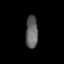
Tissue: skin
Cell type: Epithelial cells
Senescence score: 0.1908
Nuclear area (px): 391
Mean DAPI intensity: 97.258